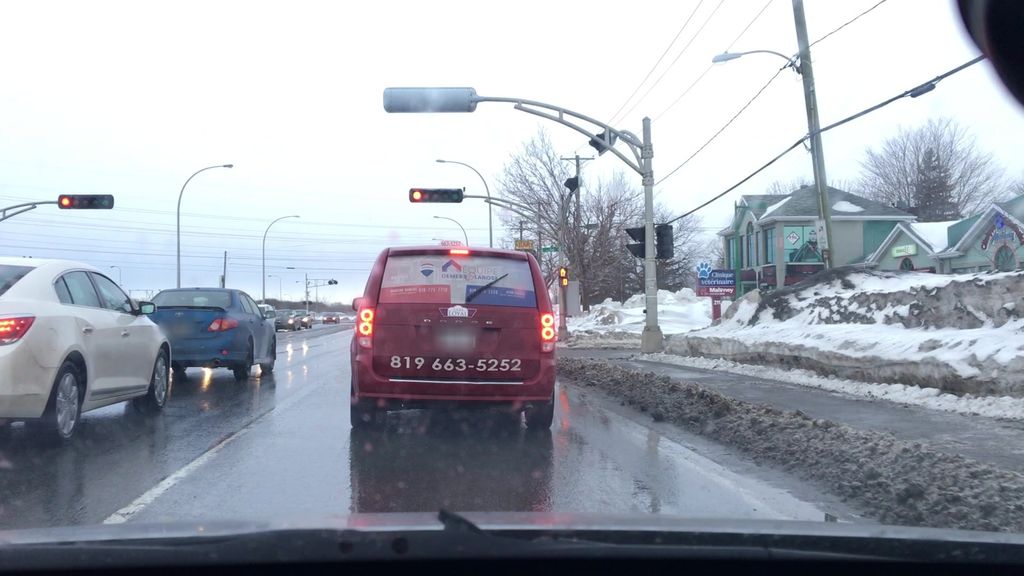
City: ottawa-gatineau